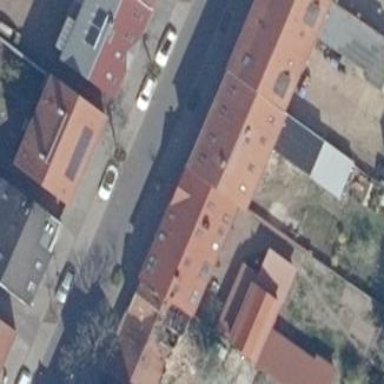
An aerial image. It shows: Image showing building with apartments.